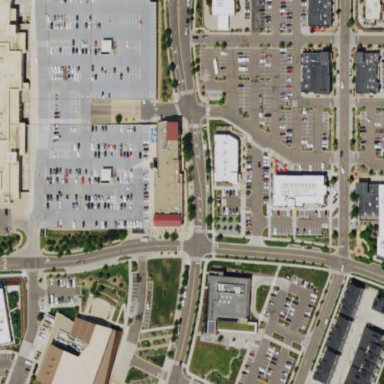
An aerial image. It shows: Retail area.